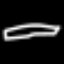
Label: pencil